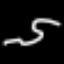
Label: squiggle